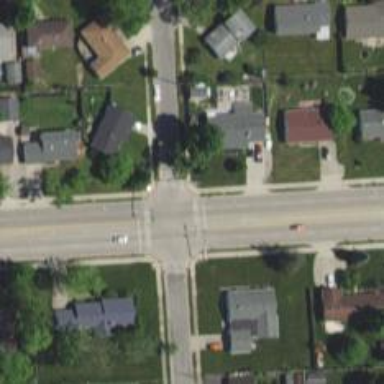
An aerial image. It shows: Secondary road with separate sidewalks.